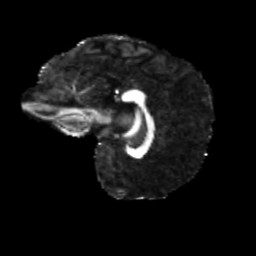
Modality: FA
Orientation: sagittal
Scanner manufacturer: siemens
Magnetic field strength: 3 T
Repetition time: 4 s
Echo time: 0.0594 s